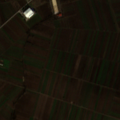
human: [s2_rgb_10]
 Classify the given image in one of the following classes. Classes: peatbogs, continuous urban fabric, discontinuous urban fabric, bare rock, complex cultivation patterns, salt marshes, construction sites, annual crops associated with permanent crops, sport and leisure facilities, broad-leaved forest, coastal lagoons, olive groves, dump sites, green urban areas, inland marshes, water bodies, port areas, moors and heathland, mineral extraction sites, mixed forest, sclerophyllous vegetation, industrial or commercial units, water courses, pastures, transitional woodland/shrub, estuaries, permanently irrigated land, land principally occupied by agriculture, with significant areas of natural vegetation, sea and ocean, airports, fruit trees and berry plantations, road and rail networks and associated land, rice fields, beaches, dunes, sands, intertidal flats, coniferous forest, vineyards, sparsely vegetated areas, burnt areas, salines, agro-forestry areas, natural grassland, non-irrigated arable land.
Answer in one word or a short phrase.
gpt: non-irrigated arable land, complex cultivation patterns